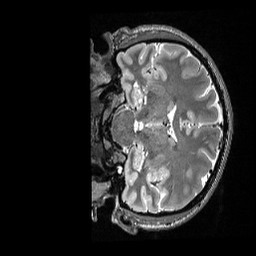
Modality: T2w
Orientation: coronal
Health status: healthy
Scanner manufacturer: siemens
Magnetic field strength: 3 T
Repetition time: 3.2 s
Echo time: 0.565 s